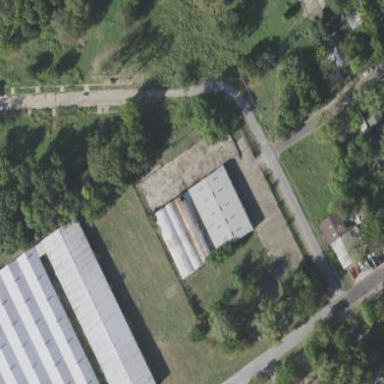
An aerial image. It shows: Warehouse building.